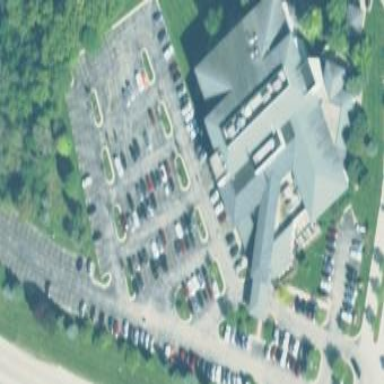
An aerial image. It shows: Fitness center building.